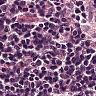
Metastatic tissue present: no